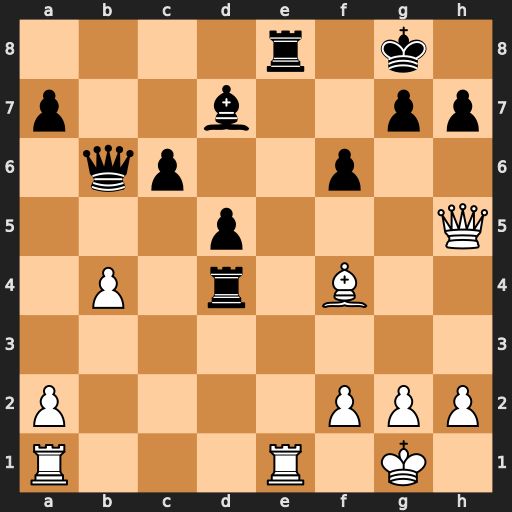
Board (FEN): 4r1k1/p2b2pp/1qp2p2/3p3Q/1P1r1B2/8/P4PPP/R3R1K1
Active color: w
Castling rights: -
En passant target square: -
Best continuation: Rxe8+ Bxe8 Qxe8#